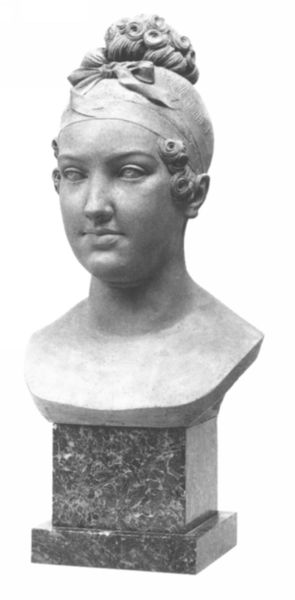
Titel: Marie-Louise
Künstler: Francois-Nicolas Delaistre
Schlagwörter: kopf, weiß, mädchen, frau, frisur, grau, haar, hut, marmor, mund, nase, ohr, schwarz, dame, tuch, schleife, jung, kappe, augen, band, gesicht, sockel, stein, stirnband, hals, porträt, auge, haare, klassizismus, kinn, lippen, locken, skulptur, lächeln, dutt, wangen, backen, haarband, dick, kopftuch, ernst, büste, bildhauerei, hochsteckfrisur, foto, fotografie, lockig, schwarzweiß, halbprofil, frauenkopf, dicke backen, hhaare